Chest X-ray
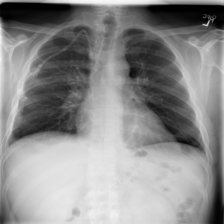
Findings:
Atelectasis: negative
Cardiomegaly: negative
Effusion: positive
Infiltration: positive
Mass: negative
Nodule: negative
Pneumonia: negative
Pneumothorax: negative
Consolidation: negative
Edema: negative
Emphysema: negative
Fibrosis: negative
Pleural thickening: negative
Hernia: negative